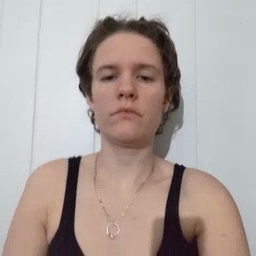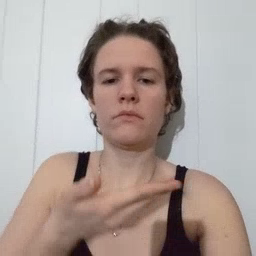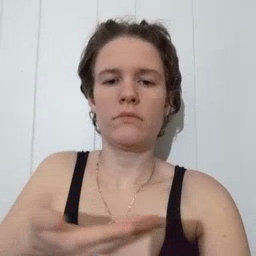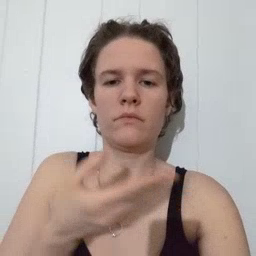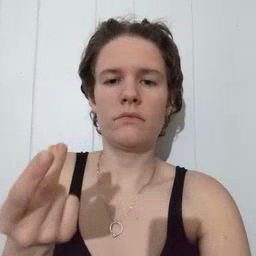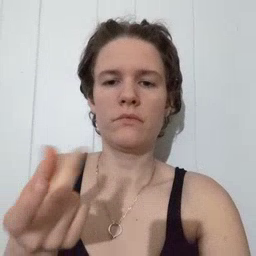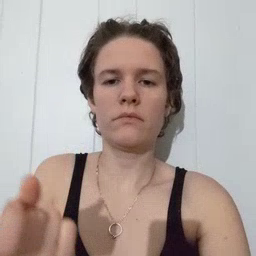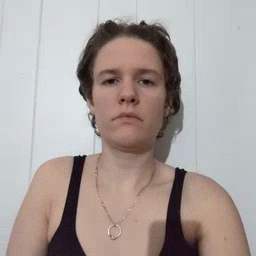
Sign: puppy